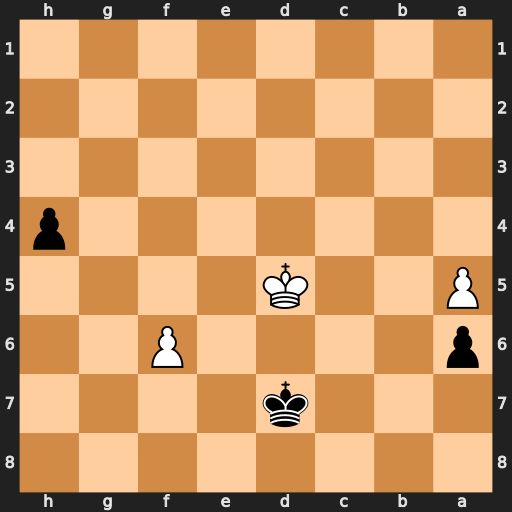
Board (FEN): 8/3k4/p4P2/P2K4/7p/8/8/8
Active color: b
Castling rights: -
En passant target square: -
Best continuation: h3 f7 Ke7 f8=Q+ Kxf8